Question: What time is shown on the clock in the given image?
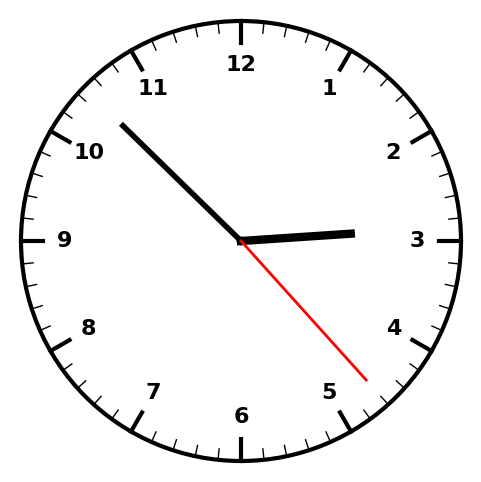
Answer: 02:52:23